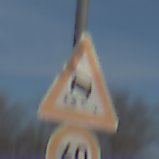
Verkehrszeichen: SchleuderOderRutschgefahr
Zusatzzeichen unten: Geschwindigkeit60
Umgebung: Outdoor, Nature
Tageszeit: MorningAfternoon
Wetter: PartlyCloudy
Licht: Natural
Jahreszeit: NotSpecified
Kontrast: HighContrast